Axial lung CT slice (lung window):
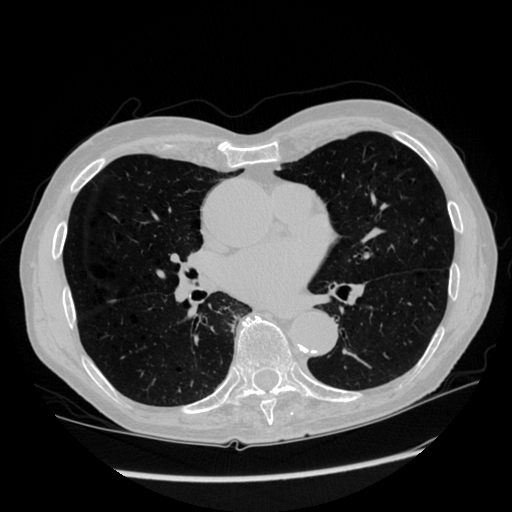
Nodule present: no